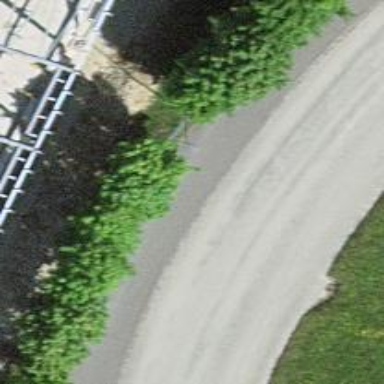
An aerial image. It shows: Hedge barrier.